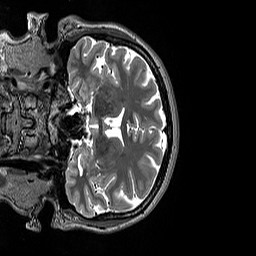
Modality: T2w
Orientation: coronal
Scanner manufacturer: siemens
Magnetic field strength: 3 T
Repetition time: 3.2 s
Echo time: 0.451 s